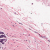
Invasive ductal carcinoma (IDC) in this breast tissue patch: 0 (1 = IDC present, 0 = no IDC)